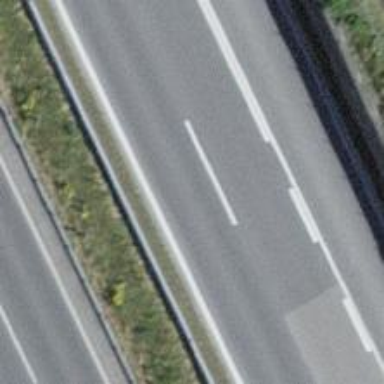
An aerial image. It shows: Asphalt motorway.